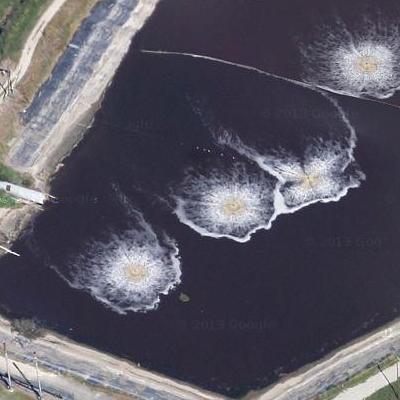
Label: dRiverLake